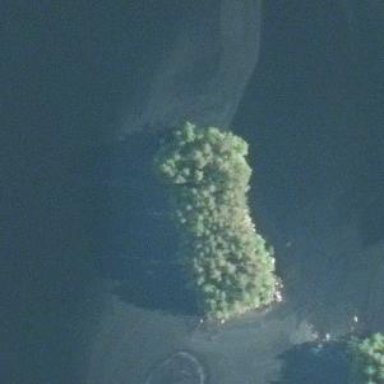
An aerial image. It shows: Islet covered with woodland.